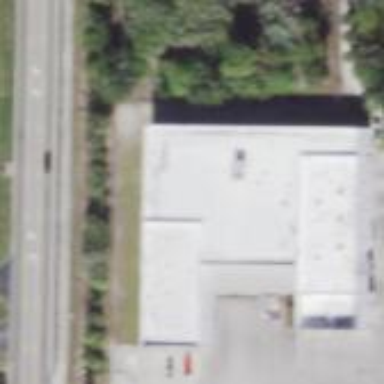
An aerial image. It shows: Industrial building.